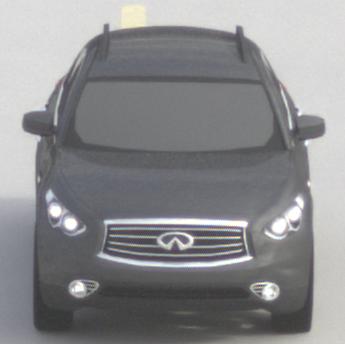
Make: Infiniti
Model: FX 37
Detailed model: FX (S51)
Model produced from: 2012/07
Model produced until: 2013/10
Doors: 5
Color: gray
Road condition: dry road
Daytime: morning or afternoon
Contrast: low contrast